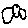
Label: bird